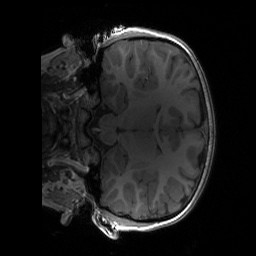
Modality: T1w
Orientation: coronal
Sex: male
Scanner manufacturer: siemens
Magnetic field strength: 3 T
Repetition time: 1.9 s
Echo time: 0.00243 s